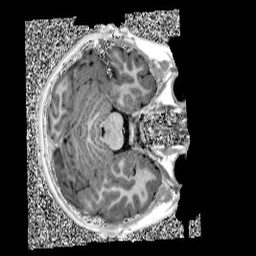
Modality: UNIT1
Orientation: axial
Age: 9
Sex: female
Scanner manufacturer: siemens
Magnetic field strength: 3 T
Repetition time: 4 s
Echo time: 0.00299 s